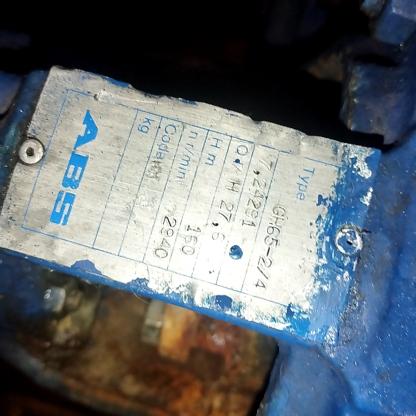
Klasa: tabliczka-znamionowa